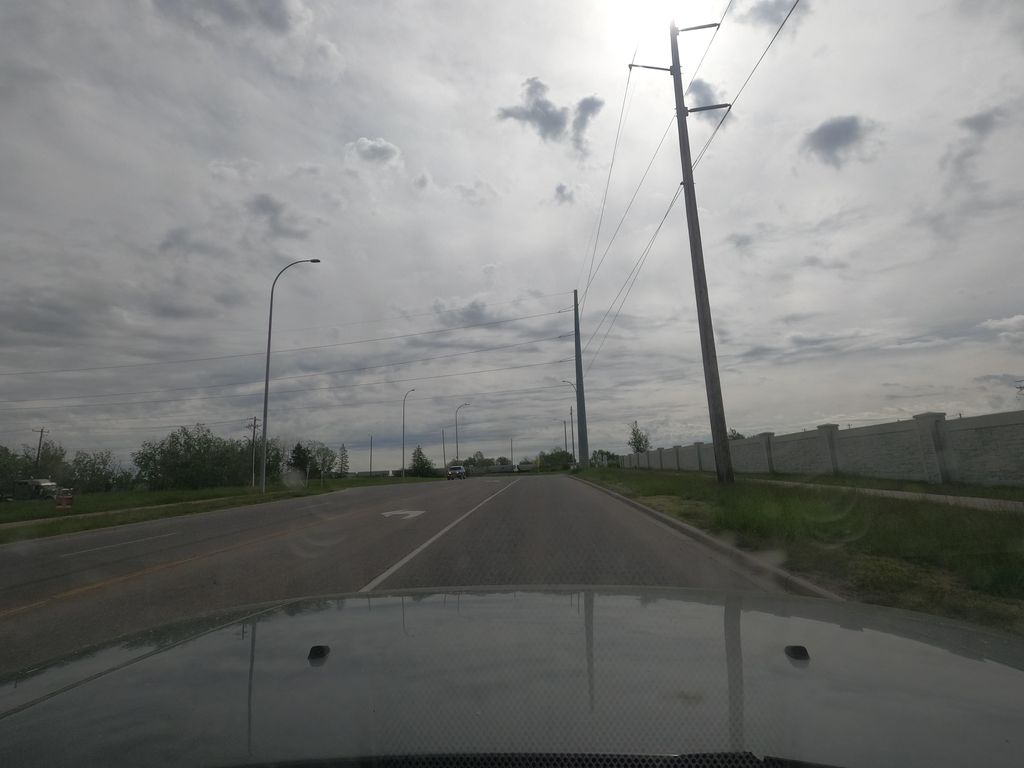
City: calgary